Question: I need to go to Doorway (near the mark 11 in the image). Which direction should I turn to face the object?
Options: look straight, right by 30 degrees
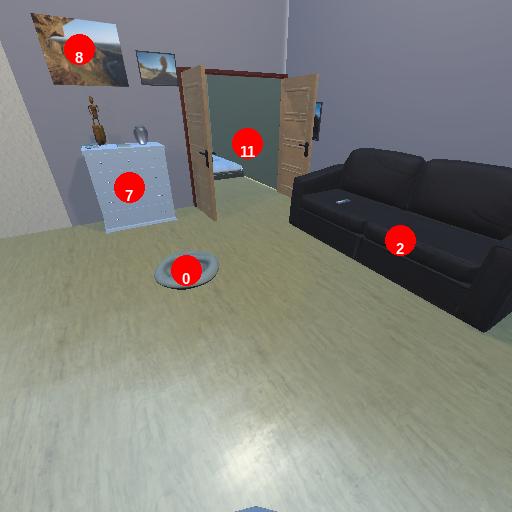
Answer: look straight